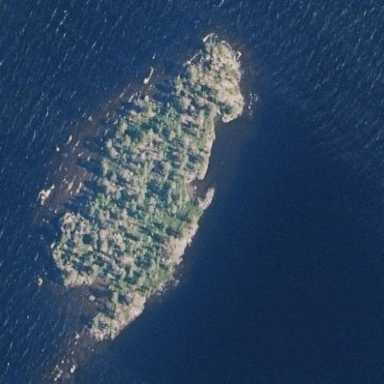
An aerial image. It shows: Islet.